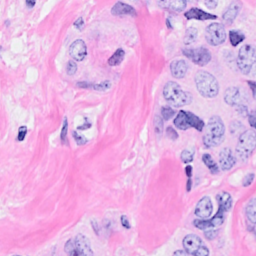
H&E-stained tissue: Breast